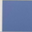
Piece: xx